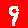
Digit: 9